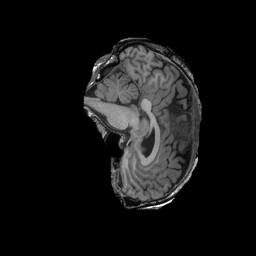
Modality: T1w
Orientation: sagittal
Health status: ill
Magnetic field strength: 3 T